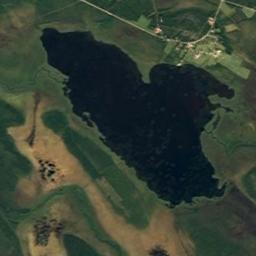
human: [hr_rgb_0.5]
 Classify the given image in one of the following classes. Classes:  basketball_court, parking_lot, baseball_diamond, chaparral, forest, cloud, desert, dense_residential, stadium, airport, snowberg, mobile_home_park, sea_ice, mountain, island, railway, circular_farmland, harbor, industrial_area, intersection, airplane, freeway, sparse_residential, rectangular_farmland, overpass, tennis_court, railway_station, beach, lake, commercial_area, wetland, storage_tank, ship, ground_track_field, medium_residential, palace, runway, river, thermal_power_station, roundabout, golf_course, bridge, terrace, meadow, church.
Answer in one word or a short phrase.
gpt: lake